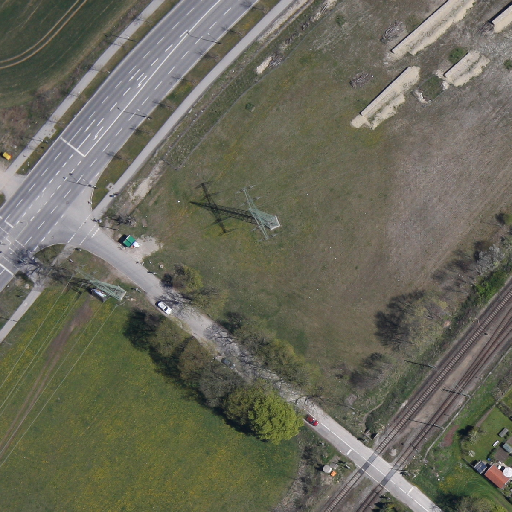
Referring expression: road marking